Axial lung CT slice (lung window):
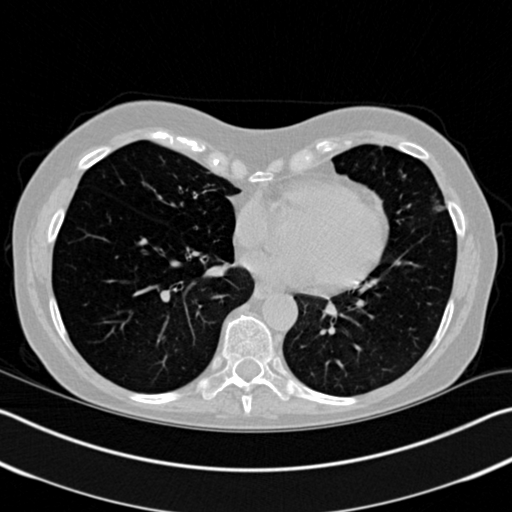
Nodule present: no